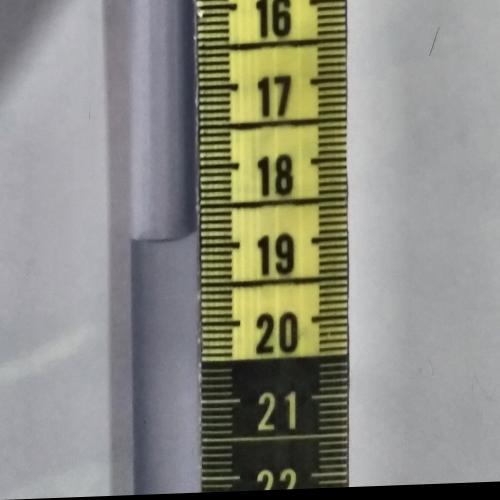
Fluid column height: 18.9 cm